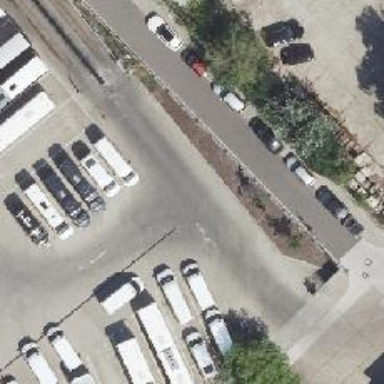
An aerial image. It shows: Parking aisle designated as service road.